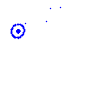
Particle: kaon